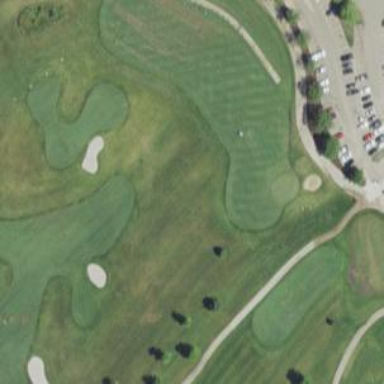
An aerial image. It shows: Golf tee.